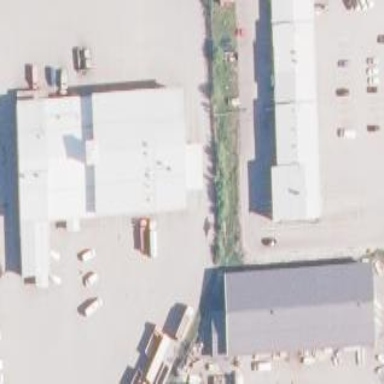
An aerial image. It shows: Car repair shop located in building.